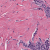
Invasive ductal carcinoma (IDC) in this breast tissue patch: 1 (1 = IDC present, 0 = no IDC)